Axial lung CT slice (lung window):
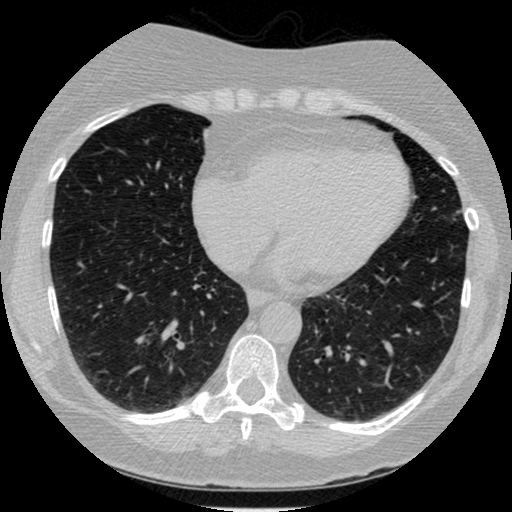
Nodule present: no